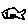
Label: fish